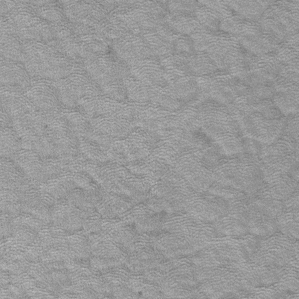
Label: frost